Field crop: maize
Growth stage: 2
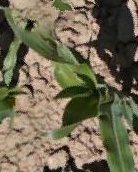
Species: maize